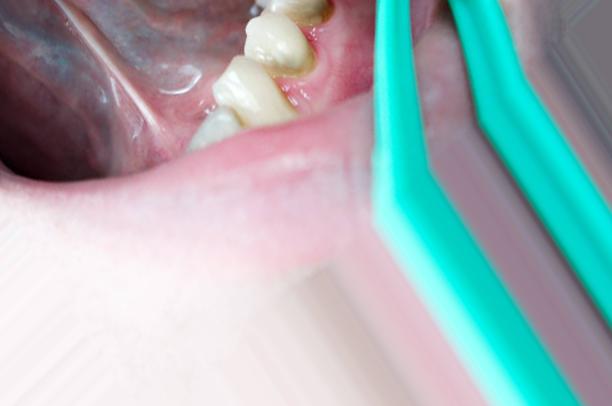
Condition: Caries